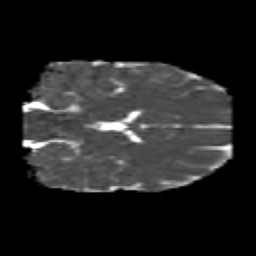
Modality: MD
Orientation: coronal
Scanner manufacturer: siemens
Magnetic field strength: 3 T
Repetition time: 6.8 s
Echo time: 0.093 s